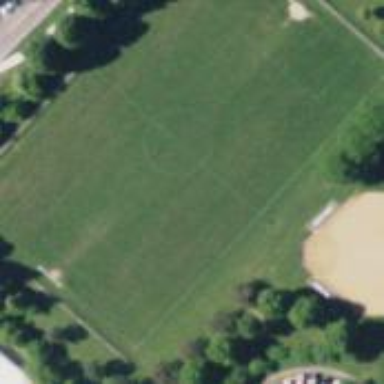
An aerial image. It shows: Soccer pitch designated for leisure and sports activities.